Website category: jobs
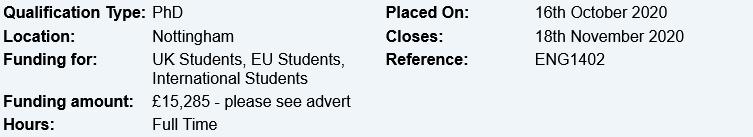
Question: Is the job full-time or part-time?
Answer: Full Time

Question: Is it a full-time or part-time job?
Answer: Full Time

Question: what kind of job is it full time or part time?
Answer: Full Time

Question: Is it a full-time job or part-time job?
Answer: Full Time

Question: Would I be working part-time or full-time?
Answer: Full Time

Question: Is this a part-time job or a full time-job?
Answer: Full Time

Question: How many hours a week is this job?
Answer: Full Time

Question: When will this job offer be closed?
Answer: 18th November 2020

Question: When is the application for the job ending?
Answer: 18th November 2020

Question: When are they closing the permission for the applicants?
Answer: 18th November 2020

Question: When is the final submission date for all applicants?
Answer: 18th November 2020

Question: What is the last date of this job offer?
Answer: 18th November 2020

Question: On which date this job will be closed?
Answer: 18th November 2020

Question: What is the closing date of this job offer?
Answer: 18th November 2020

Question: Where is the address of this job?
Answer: Nottingham

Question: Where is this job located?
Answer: Nottingham

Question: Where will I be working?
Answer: Nottingham

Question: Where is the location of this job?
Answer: Nottingham

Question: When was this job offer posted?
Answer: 16th October 2020

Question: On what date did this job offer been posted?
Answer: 16th October 2020